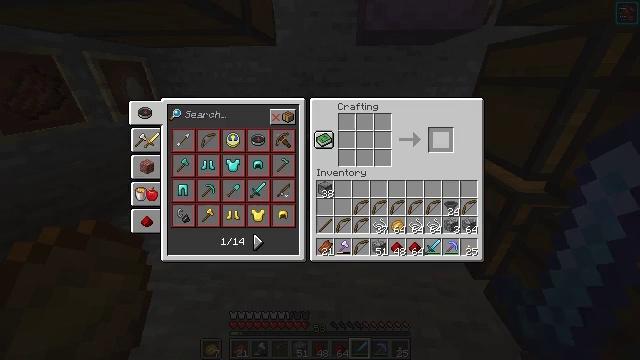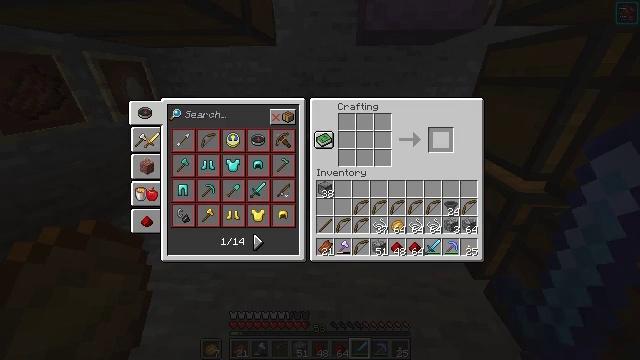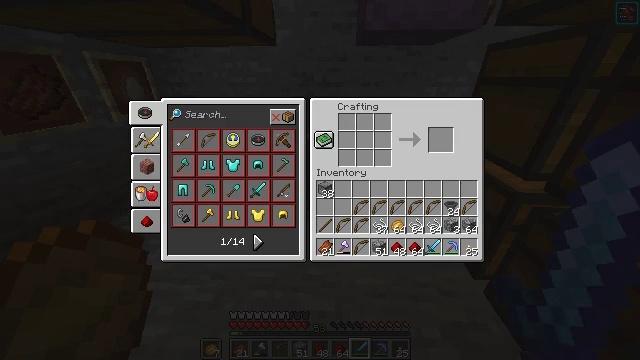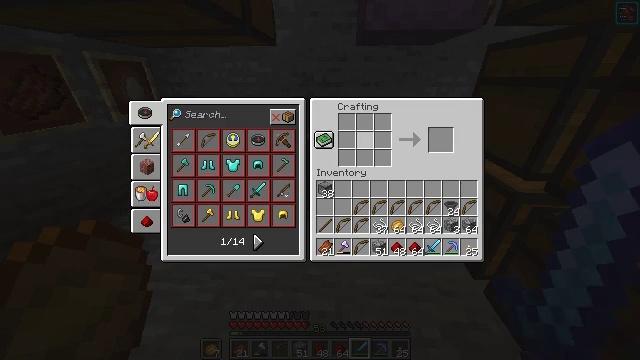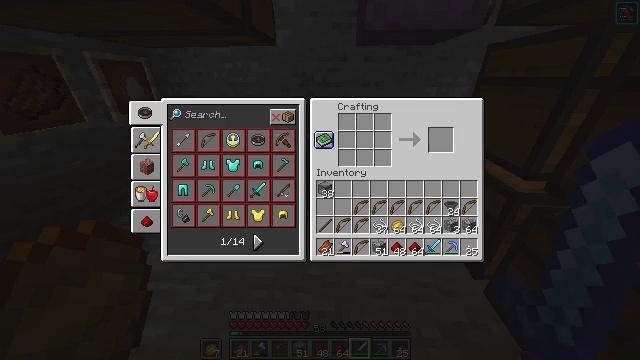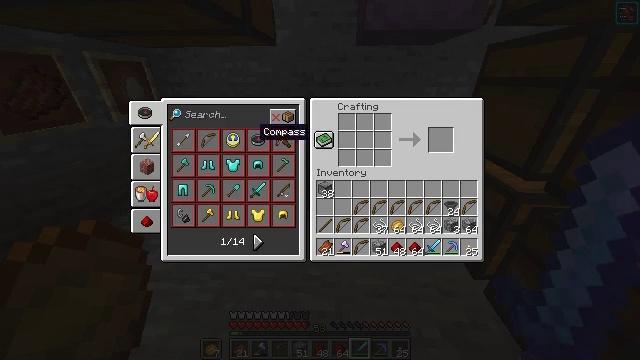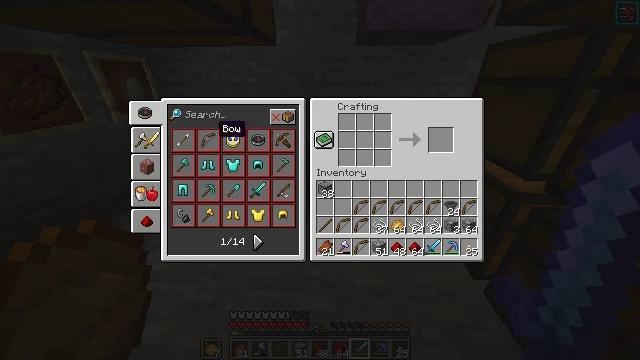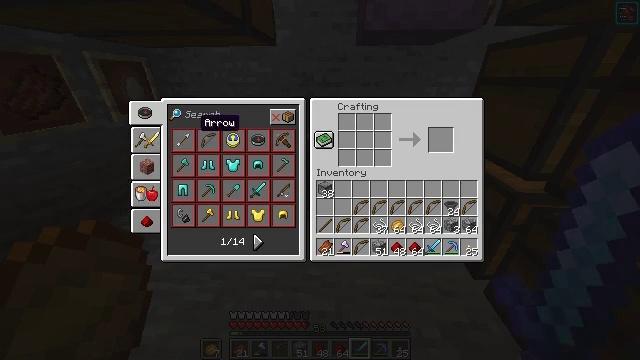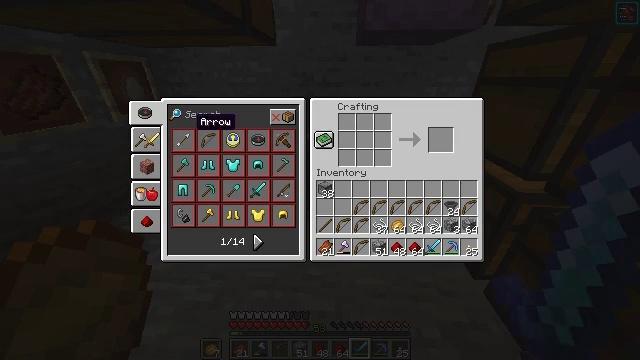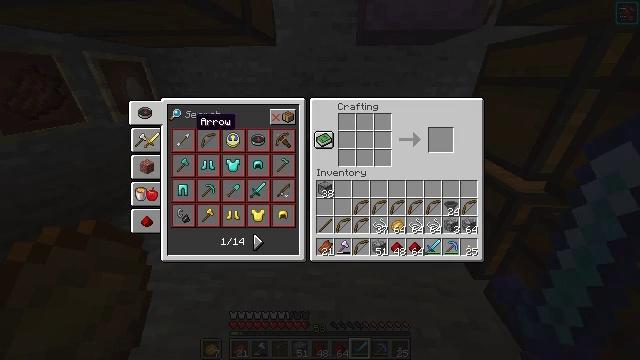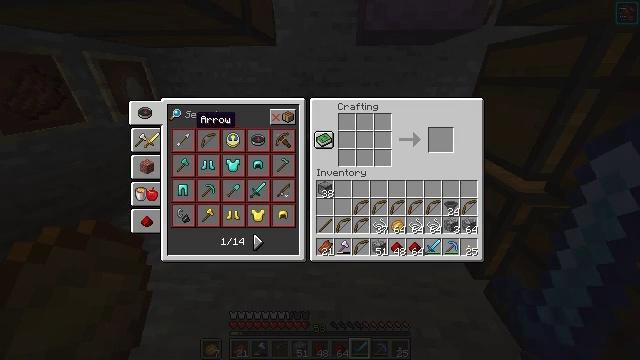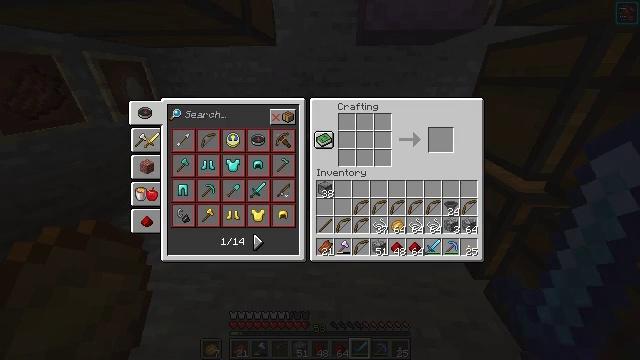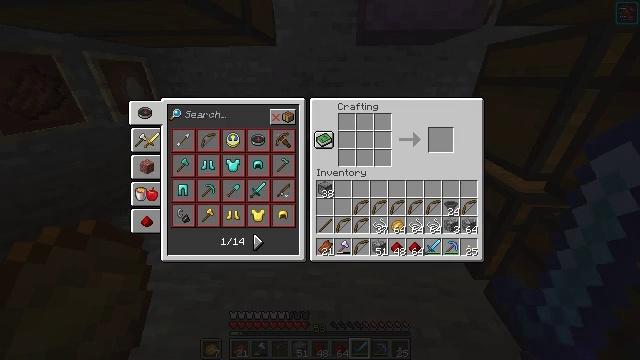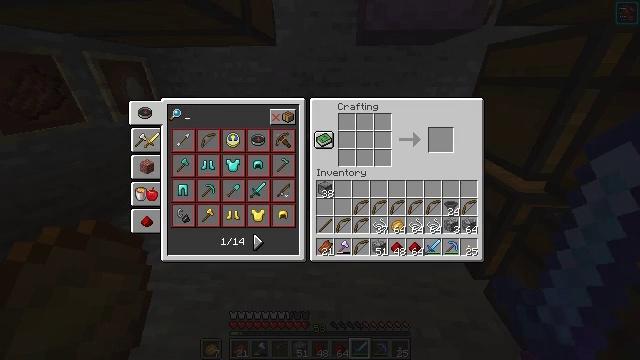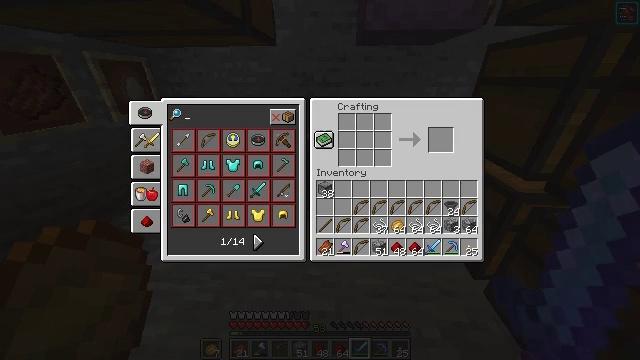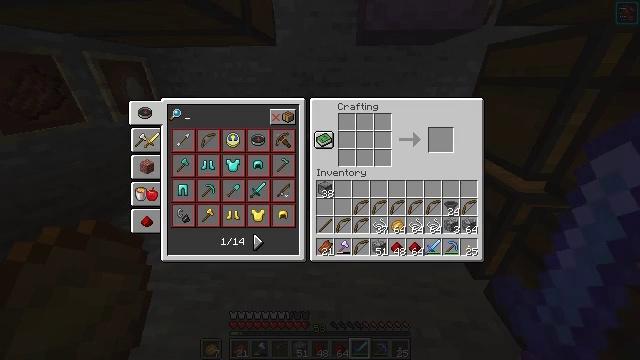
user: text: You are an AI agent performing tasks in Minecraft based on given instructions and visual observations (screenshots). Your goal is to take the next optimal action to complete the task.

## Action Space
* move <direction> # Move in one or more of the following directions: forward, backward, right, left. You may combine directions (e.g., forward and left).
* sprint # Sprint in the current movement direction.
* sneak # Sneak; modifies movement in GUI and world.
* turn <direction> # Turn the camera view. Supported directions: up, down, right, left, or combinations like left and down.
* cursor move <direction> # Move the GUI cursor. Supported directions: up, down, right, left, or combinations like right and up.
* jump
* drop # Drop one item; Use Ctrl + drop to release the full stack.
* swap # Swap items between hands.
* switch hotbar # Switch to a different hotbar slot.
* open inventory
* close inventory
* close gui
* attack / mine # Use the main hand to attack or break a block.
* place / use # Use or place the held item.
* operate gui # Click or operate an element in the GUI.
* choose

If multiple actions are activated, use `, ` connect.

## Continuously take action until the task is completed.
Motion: motion action
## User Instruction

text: Craft a dispenser.
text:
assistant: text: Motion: sneak, open gui
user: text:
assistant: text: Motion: sneak, cursor move left
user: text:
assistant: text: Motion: sneak, cursor move left
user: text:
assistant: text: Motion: sneak, cursor move left
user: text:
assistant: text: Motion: sneak, cursor move left
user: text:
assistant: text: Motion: sneak, cursor move left
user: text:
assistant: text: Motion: sneak, cursor move left
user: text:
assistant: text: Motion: no_op
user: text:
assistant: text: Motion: no_op
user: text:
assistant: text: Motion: no_op
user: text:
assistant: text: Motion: cursor move up
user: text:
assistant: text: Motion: no_op
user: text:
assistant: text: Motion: operate gui
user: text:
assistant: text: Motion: operate gui
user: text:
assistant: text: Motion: no_op
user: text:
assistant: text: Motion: no_op
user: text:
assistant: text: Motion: no_op
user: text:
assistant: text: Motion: no_op
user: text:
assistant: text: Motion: no_op
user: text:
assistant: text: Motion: no_op
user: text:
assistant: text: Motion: no_op
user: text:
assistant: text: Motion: no_op
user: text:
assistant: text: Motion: move right
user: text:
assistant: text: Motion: move right
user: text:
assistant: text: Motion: move right
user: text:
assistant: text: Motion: no_op
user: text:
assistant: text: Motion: no_op
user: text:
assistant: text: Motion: no_op
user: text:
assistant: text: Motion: move back
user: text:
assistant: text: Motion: move back